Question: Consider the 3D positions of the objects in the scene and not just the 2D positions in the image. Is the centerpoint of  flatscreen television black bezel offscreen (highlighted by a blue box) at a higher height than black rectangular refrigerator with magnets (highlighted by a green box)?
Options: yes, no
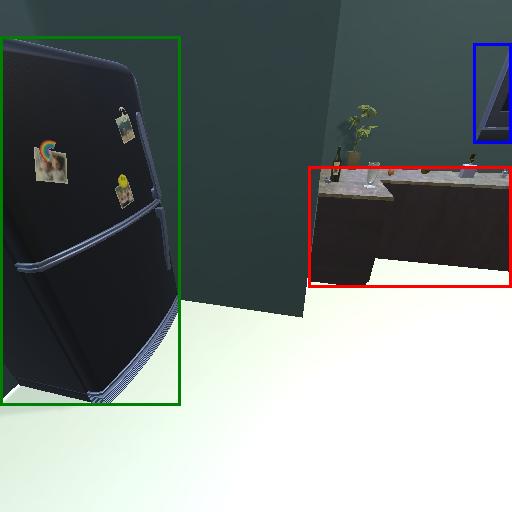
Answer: yes